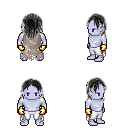
a pixel art fantasy rpg character, male body template, dark elf, purple skin, gray tattered cape, white pants, gray long hairstyle, gold gloves, four views (front, back, left, right), 2x2 character sprite sheet, small pixel art, hard edges, no anti-aliasing